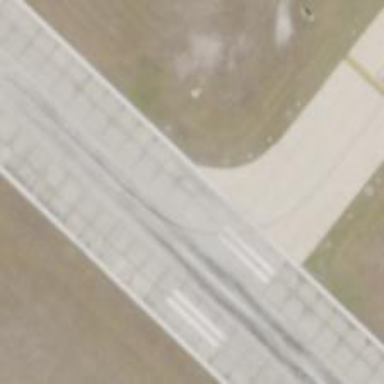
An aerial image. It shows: View of taxiway at the airport.